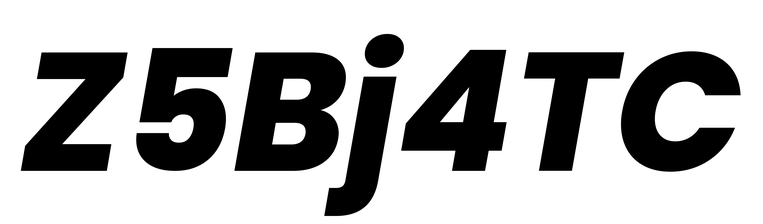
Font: Poppins-ExtraBoldItalic